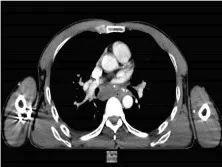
Serial CT and MRI of the case. (D,E) CT after 3 months of osimertinib therapy with progressive disease of the lung.
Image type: radiology (ct)